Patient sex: F
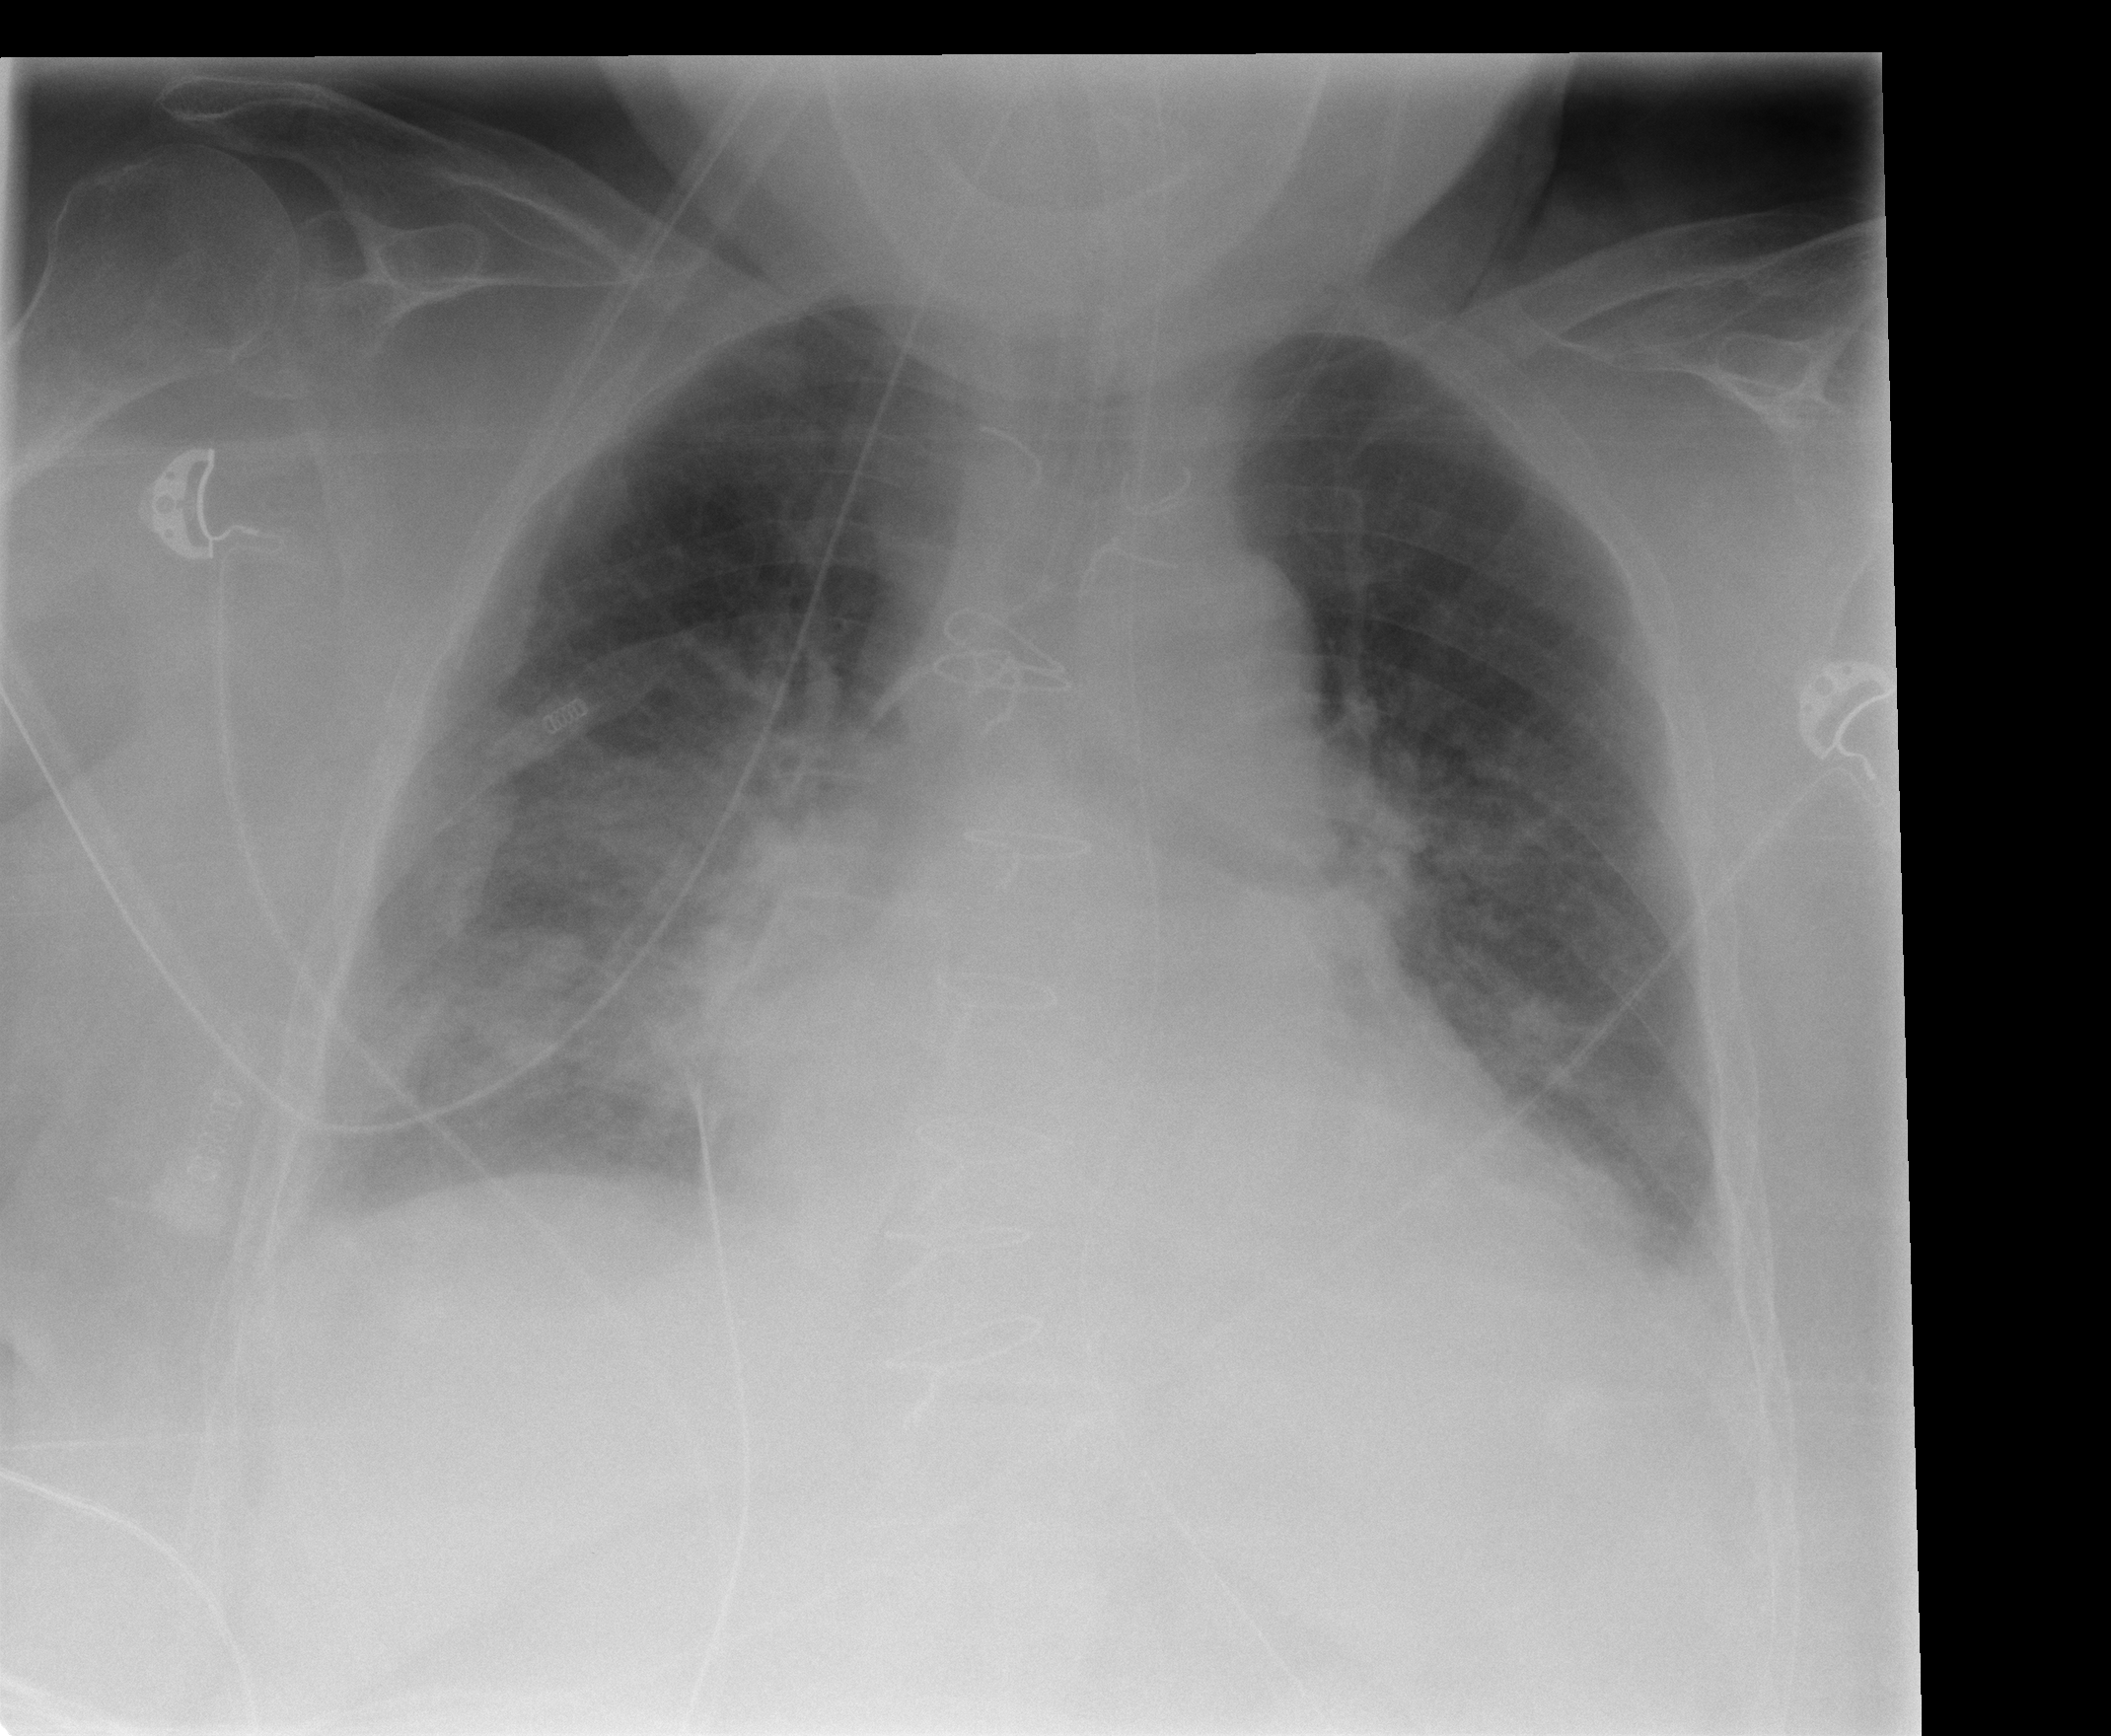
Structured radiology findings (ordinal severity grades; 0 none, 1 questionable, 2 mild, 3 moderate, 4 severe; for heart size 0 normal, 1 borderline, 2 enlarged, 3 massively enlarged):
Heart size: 2
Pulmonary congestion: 3
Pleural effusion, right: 0
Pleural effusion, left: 1
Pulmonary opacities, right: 3
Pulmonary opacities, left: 0
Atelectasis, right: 2
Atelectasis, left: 2